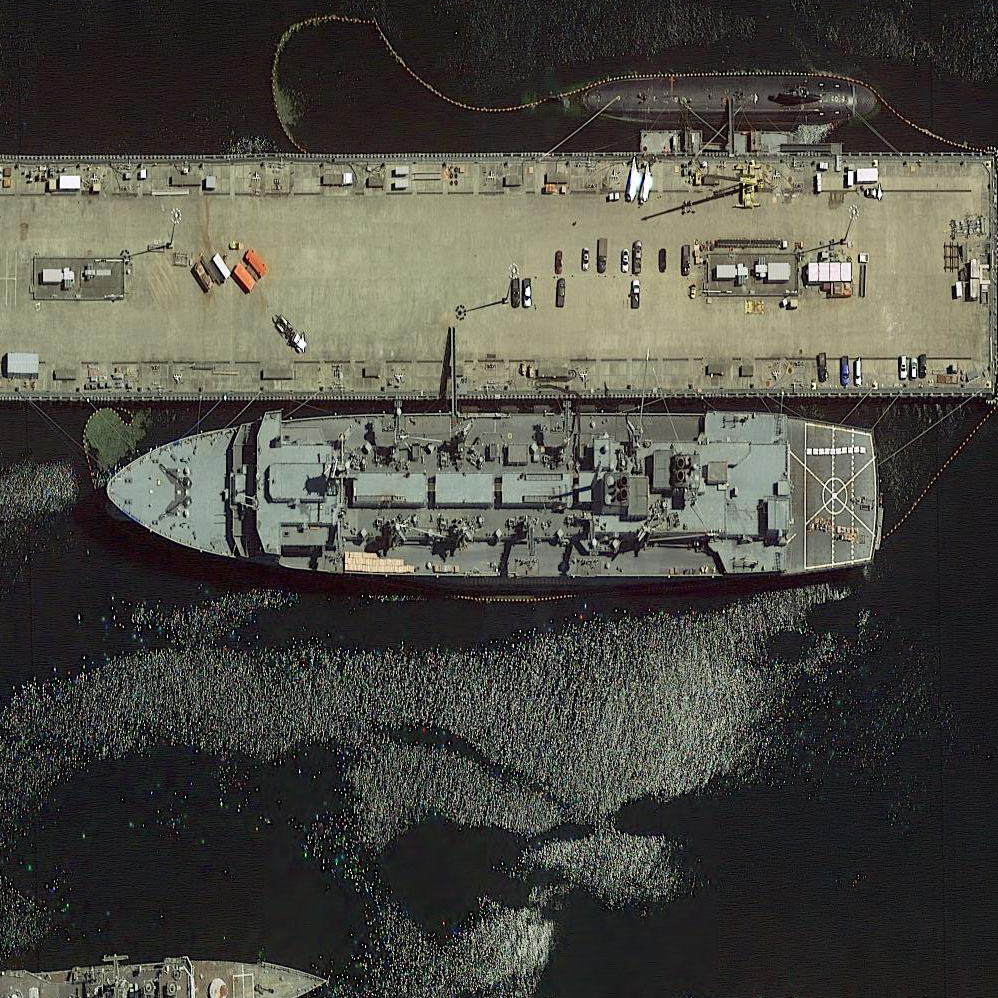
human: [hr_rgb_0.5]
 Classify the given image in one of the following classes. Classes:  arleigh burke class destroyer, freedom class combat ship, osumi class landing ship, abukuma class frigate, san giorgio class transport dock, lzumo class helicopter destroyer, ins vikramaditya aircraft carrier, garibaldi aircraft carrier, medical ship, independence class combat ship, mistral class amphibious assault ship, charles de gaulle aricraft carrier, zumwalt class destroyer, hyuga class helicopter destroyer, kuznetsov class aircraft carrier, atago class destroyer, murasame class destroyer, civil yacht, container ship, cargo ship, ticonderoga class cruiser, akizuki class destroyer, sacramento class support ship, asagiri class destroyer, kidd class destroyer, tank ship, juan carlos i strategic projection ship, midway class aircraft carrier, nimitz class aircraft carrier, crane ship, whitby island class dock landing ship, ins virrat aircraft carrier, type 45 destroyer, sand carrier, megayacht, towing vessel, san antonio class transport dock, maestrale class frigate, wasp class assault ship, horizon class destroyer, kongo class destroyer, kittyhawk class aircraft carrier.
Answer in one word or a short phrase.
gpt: Sacramento class support ship